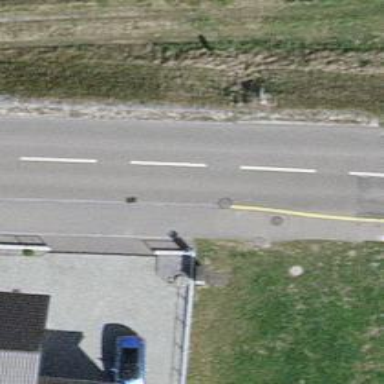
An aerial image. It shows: Secondary road with asphalt surface. There is dedicated cycle lane on the left side.